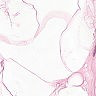
Metastatic tissue present: no